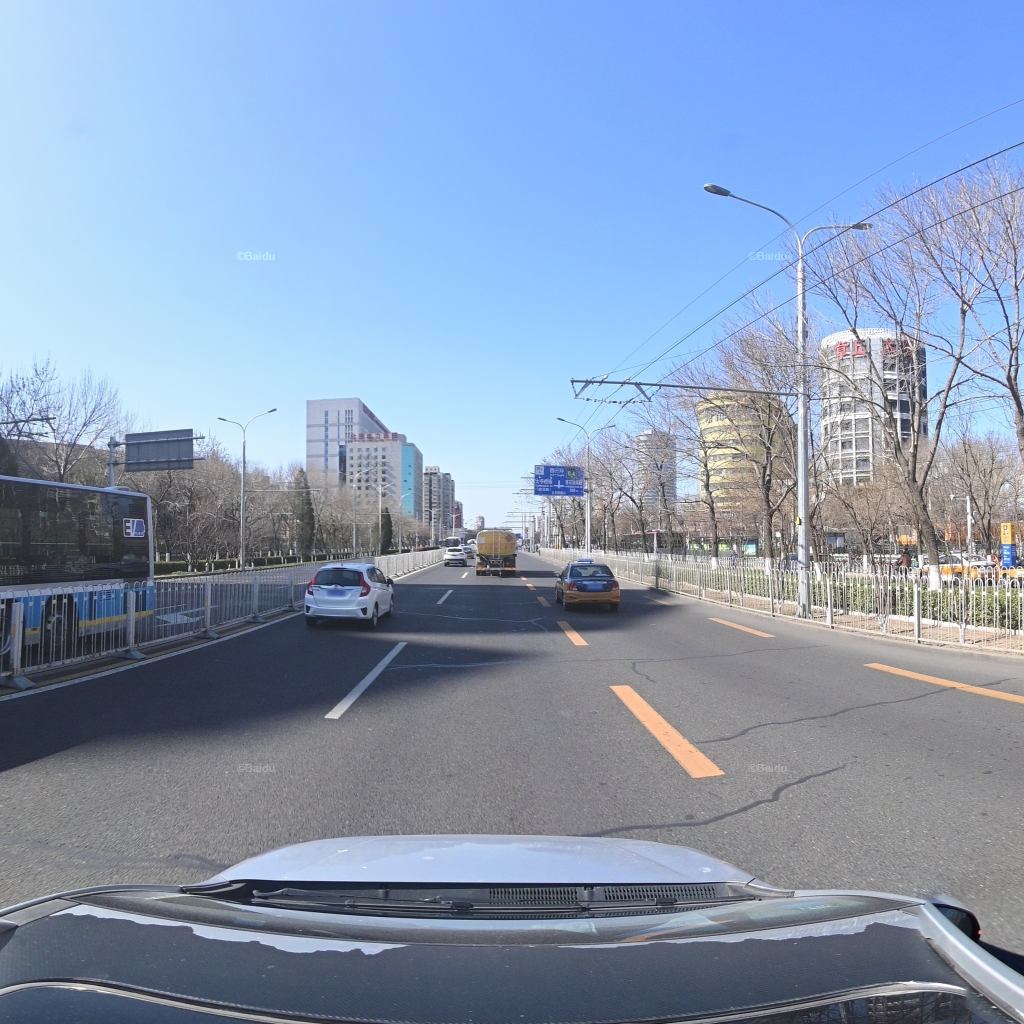
Region: Fengtai
Road damage annotations: transverse patch, transverse patch, transverse patch, longitudinal patch, transverse patch, transverse patch